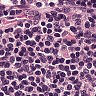
Metastatic tissue present: no